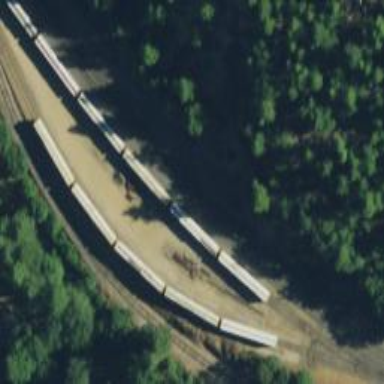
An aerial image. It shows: Railway track.